Question: I'm not sure I understand how the intellisense works for Microsoft's new vsCode text editor. In the <URL> under the heading, it shows a warning under the node global variable '__dir' and offers a lightbulb suggestion to add a reference to a d.ts file so you can get intellisense for node:

I have 2 questions:
1 - How do I import <URL> or do I have to copy them from the github source and put them in a typings directory?
2 - Can I get intellisense for any library that has a typescript definition? I tried the below, but when I type in 'express.' or 'when.' , I don't get any intellisense. However, I do get node intellisense.
'''
/// <reference path="../typings/node/node.d.ts"/>
/// <reference path="../typings/express/express.d.ts" />
var when = require('when')
, express = require('express')
, gulp = require('gulp')
'''
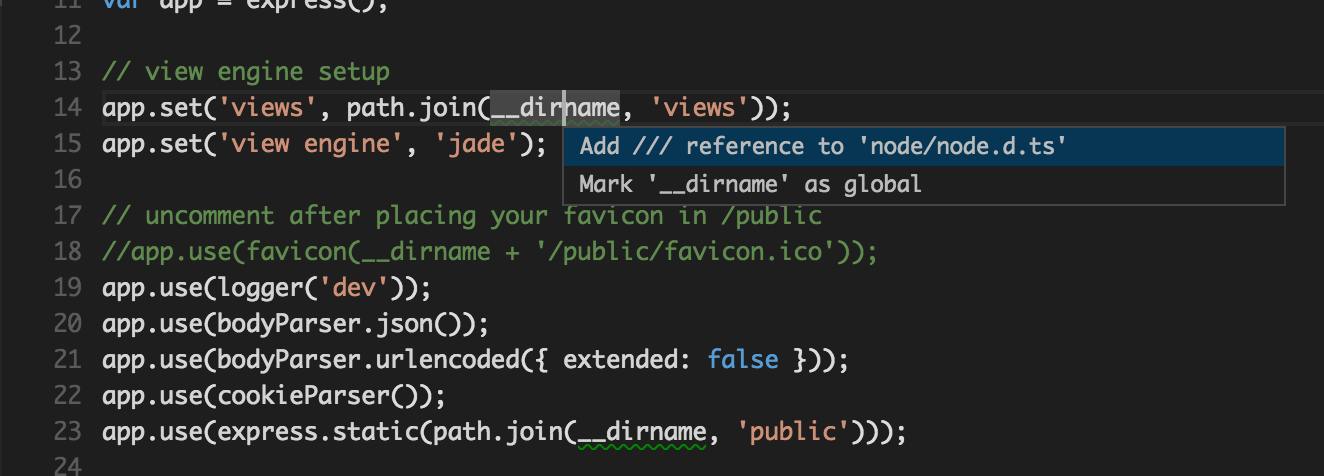
Answer: UPDATE: August 2016: TSD is now depreciated. instead use
<URL>
'''
npm install typings --global
'''
OR
If using VS2015 NodeJS v1.2 released 29th July 2016 then typings-core@1.3.1 is installed automatically for you during first use:
'''
Executing command 'npm install "C:\PROGRAM FILES (X86)\MICROSOFT VISUAL STUDIO 14.0\COMMON7\IDE\EXTENSIONS\MICROSOFT\NODE.JS TOOLS FOR VISUAL STUDIO\1.2\TypingsAcquisitionTool"
ntvs-typings-acquisition-tool@1.0.0 ..\..\..\..\..\node_modules\ntvs-typings-acquisition-tool
+-- minimist@1.2.0
+-- typings-core@1.3.1 (array-uniq@1.0.3, thenify@3.2.0, zip-object@0.1.0, popsicle-status@2.0.0, popsicle-retry@3.2.1, listify@1.0.0, promise-finally@2.2.1, xtend@4.0.1, graceful-fs@4.1.5, throat@3.0.0, lockfile@1.0.1, strip-bom@2.0.0, sort-keys@1.1.2, string-template@1.0.0, make-error-cause@1.2.1, any-promise@1.3.0, has@1.0.1, rc@1.1.6, object.pick@1.1.2, debug@2.2.0, mkdirp@0.5.1, invariant@2.2.1, configstore@2.0.0, parse-json@2.2.0, touch@1.0.0, detect-indent@4.0.0, is-absolute@0.2.5, popsicle-proxy-agent@3.0.0, rimraf@2.5.4, popsicle@8.0.4, typescript@1.8.7)
'''
-----Original Answer-----
### There is a package manager for Typescript Definition Files. This is a community driven repository containing Typescript definitions for many popular libraries.
You can install tsd by following the instructions <URL>.
Once you install tsd globally, you can install packages from your project root in the command line like this:
'''
$ tsd install express --save
'''
This will create a typings directory if one doesn't exist and adds an express directory with an 'express.d.ts' file inside.

It also creates a 'tsd.d.ts' file that contains the references to all of your tsd files. If I install a few more tsd's, here is what it looks like.

Now to access my tsd files, all I need to do is reference their path in at the top of my code with '/// <reference path="typings/tsd.d.ts" />'

Now I get intellisense.